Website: bh-photo
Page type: receipt
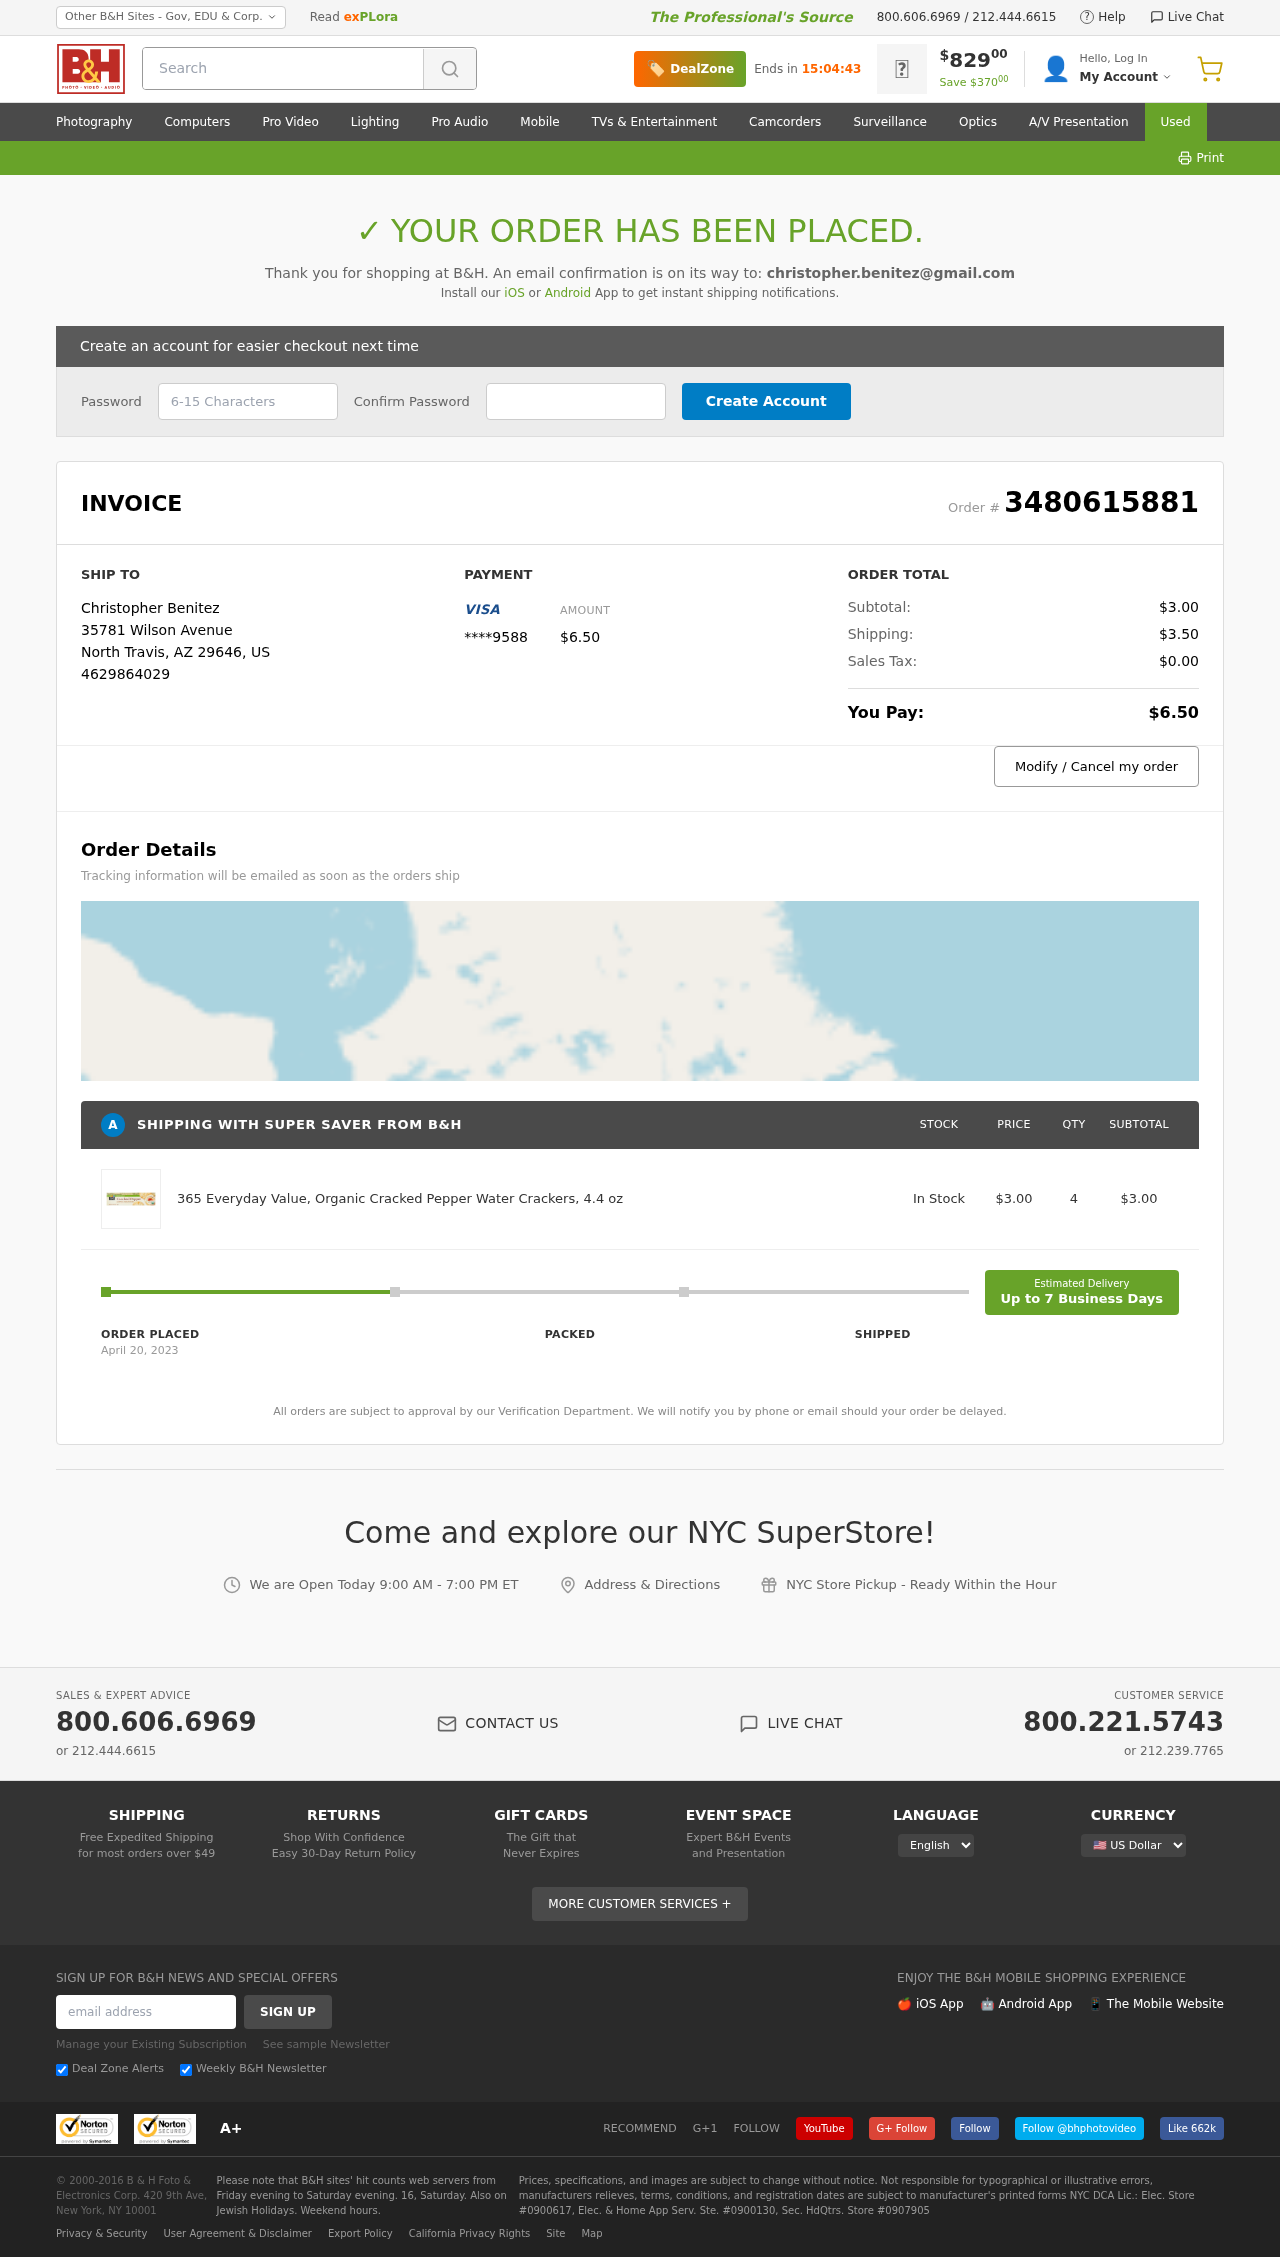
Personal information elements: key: PII_CARD_LAST4
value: ****9588
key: PII_CITY
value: North Travis
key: PII_COUNTRY_CODE
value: US
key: PII_EMAIL
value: christopher.benitez@gmail.com
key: PII_FULLNAME
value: Christopher Benitez
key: PII_PHONE
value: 4629864029
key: PII_POSTCODE
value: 29646
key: PII_STATE_ABBR
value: AZ
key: PII_STREET
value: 35781 Wilson Avenue
Product elements: key: PRODUCT1_NAME
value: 365 Everyday Value, Organic Cracked Pepper Water Crackers, 4.4 oz
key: PRODUCT1_PRICE
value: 3
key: PRODUCT1_QUANTITY
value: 4
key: PRODUCT1_SUBTOTAL
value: $3.00
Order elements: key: ORDER_ID
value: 3480615881
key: ORDER_TOTAL
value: $6.50
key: ORDER_SUBTOTAL
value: $3.00
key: ORDER_SHIPPING_COST
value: $3.50
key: ORDER_TAX
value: $0.00
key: ORDER_DATE
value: April 20, 2023
Search elements: key: HEADER_SEARCH
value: Search